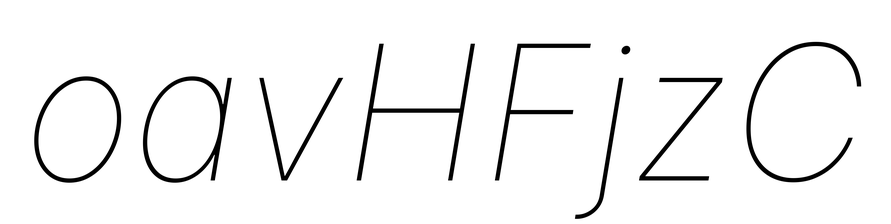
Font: Inter-Italic_Thin_Italic